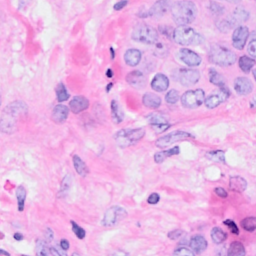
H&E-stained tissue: Breast